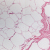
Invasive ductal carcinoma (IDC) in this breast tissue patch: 0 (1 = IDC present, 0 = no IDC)